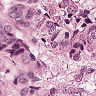
Metastatic tissue present: yes